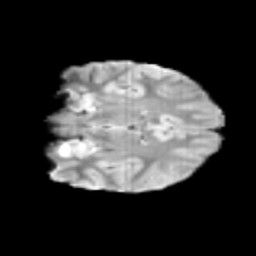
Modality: T2w
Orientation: coronal
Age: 11
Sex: male
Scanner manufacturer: siemens
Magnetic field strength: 3 T
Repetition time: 3.8 s
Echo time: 0.07 s